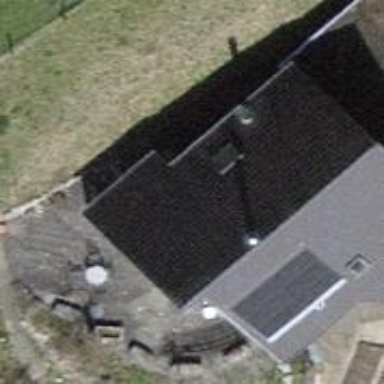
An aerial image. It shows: Simple house.